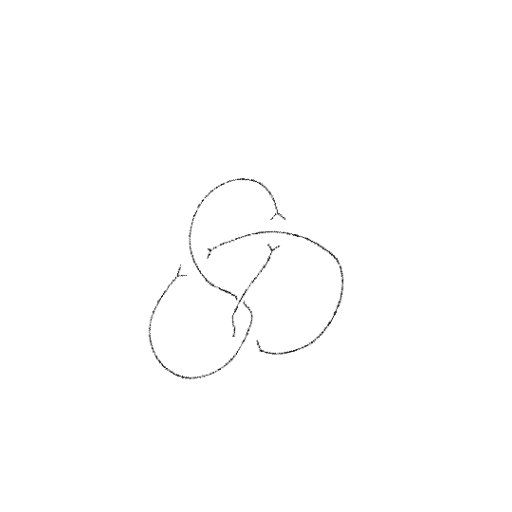
Crossing number: 4